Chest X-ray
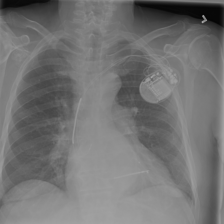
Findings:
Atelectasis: negative
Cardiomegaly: negative
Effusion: negative
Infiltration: negative
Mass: negative
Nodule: negative
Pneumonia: negative
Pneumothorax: negative
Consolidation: negative
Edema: negative
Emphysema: negative
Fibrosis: negative
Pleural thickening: negative
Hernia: negative